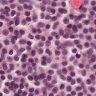
Metastatic tissue present: no